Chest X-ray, PA view. Patient: 30 years old, sex F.
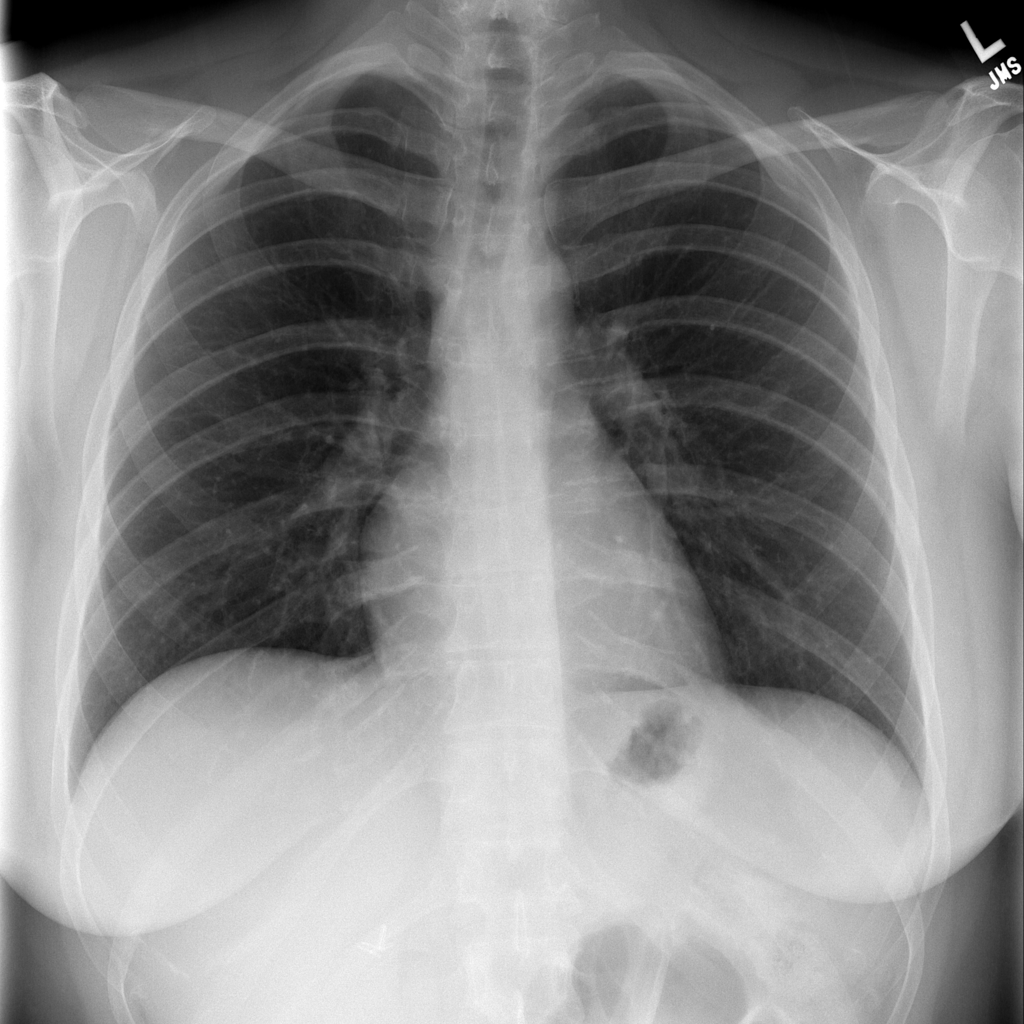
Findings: No Finding